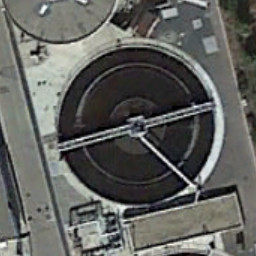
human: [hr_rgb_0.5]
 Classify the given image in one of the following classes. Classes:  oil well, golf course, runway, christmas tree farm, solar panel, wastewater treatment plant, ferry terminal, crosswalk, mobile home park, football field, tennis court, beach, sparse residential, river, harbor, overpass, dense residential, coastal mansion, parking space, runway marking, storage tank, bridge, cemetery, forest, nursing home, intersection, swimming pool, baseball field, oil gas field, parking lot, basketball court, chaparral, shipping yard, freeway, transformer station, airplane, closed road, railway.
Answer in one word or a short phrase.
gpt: wastewater treatment plant